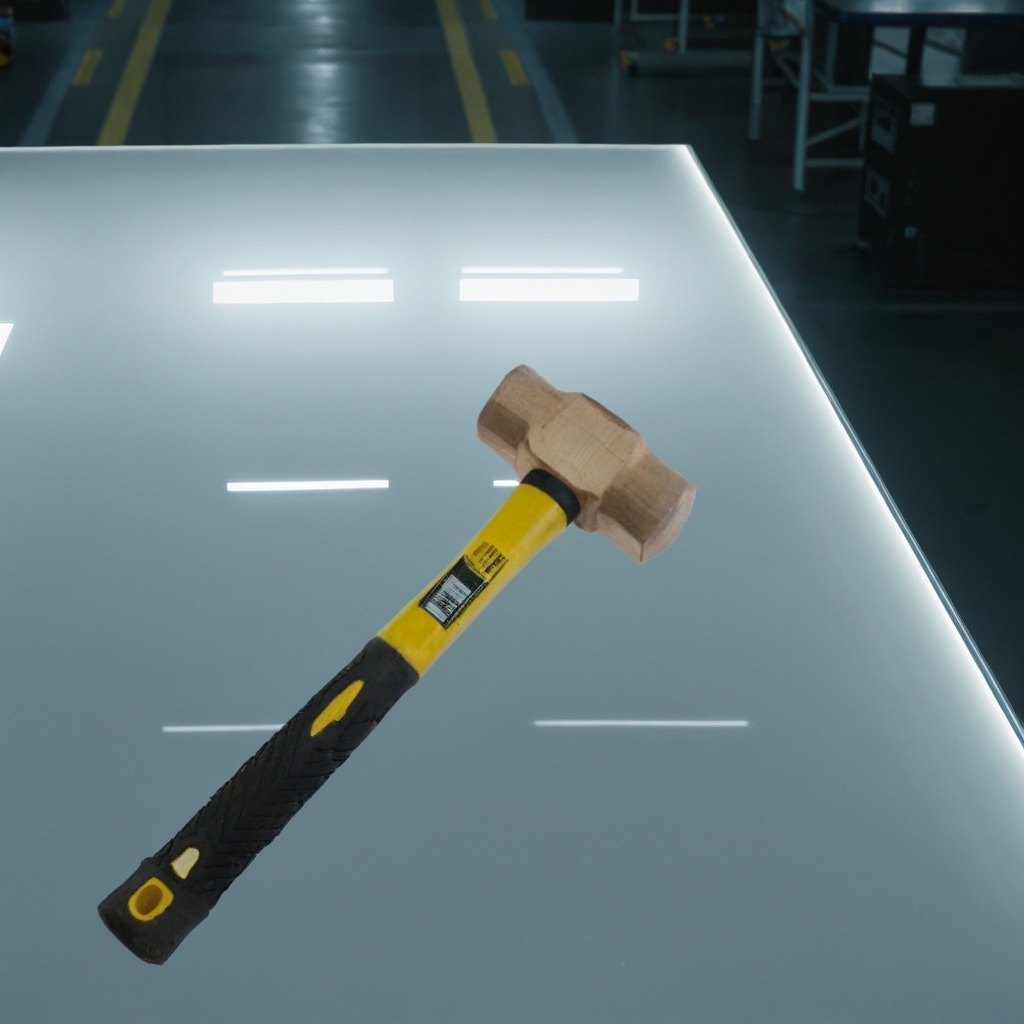
A hammer is lying on a high-gloss table in a ship maintenance bay industrial lighting.